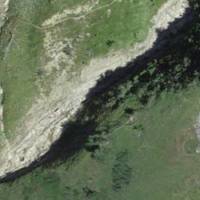
EUNIS habitat code: 26
Species observed at this site:
Papilio machaon